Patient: sex F, age 63
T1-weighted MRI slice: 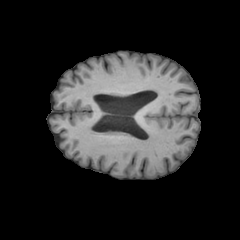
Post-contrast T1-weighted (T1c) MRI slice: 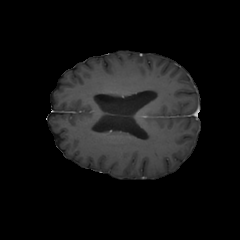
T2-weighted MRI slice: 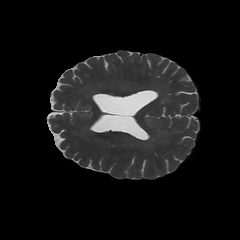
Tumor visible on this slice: no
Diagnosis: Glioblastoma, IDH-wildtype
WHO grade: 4